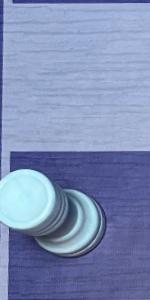
Label: Rook_White